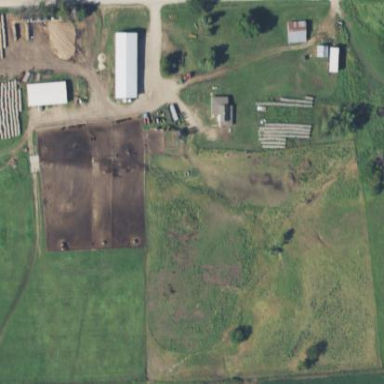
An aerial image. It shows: Farmyard area.